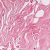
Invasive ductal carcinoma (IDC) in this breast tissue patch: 0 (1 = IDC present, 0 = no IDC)